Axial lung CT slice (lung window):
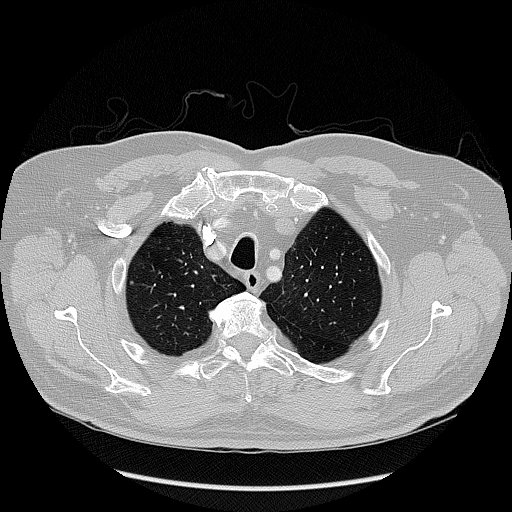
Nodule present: no